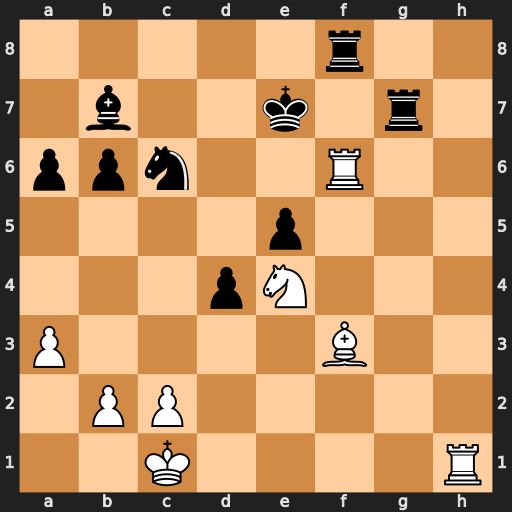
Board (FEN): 5r2/1b2k1r1/ppn2R2/4p3/3pN3/P4B2/1PP5/2K4R
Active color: w
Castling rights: -
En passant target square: -
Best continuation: Rxf8 Kxf8 Nd6